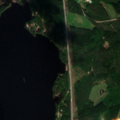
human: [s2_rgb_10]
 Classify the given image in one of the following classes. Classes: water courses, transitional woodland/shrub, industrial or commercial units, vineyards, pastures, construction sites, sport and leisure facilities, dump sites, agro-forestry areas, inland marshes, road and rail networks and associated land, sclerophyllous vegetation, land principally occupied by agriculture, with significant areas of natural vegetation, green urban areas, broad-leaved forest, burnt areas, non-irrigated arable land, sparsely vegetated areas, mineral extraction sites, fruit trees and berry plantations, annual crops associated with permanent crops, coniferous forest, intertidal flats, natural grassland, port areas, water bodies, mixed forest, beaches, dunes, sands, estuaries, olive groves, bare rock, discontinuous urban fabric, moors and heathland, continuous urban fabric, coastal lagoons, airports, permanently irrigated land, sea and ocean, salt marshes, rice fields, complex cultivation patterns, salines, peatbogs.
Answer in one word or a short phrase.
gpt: land principally occupied by agriculture, with significant areas of natural vegetation, mixed forest, water bodies